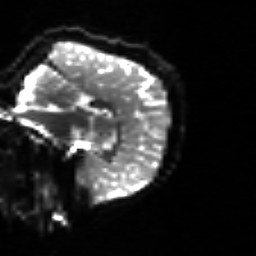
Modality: sbref
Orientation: sagittal
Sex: female
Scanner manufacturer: siemens
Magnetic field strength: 3 T
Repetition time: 5 s
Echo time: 0.071 s